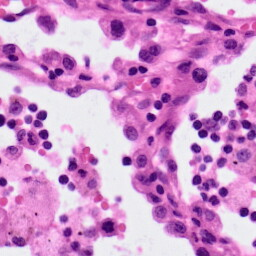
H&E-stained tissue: Lung